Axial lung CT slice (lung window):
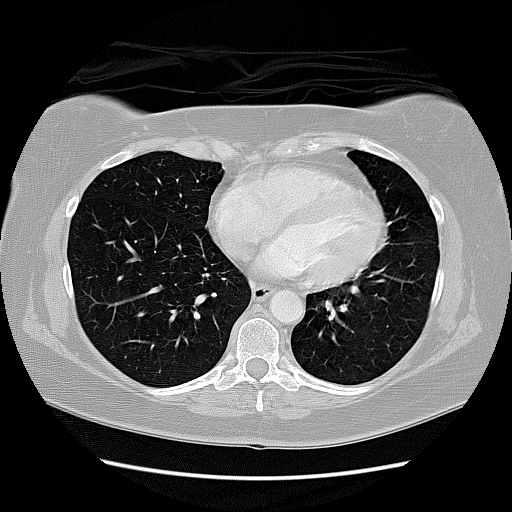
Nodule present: no